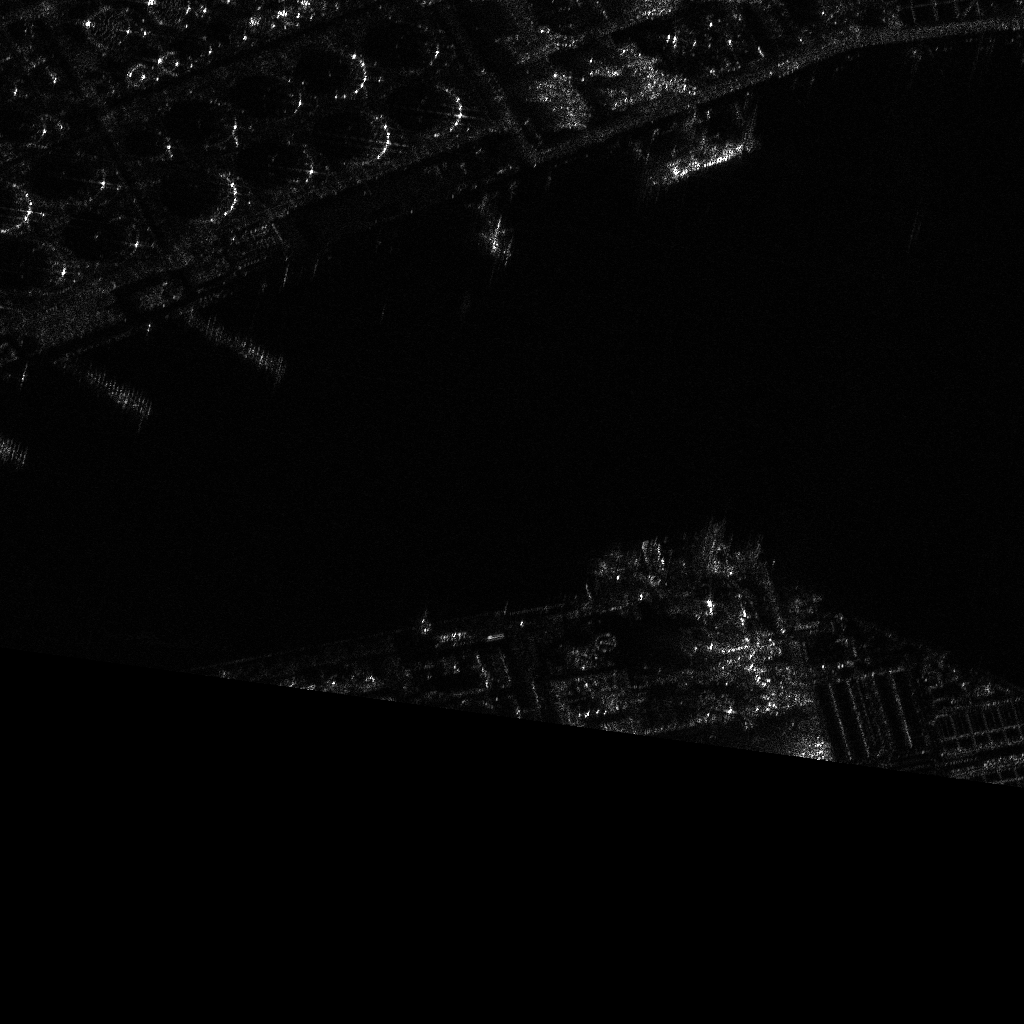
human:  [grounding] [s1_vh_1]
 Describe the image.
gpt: In the satellite image, there is  <ref>1 medium cell-container </ref> <box>[[66, 10, 70, 21, 62]]</box> located at top.